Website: bh-photo
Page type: cart
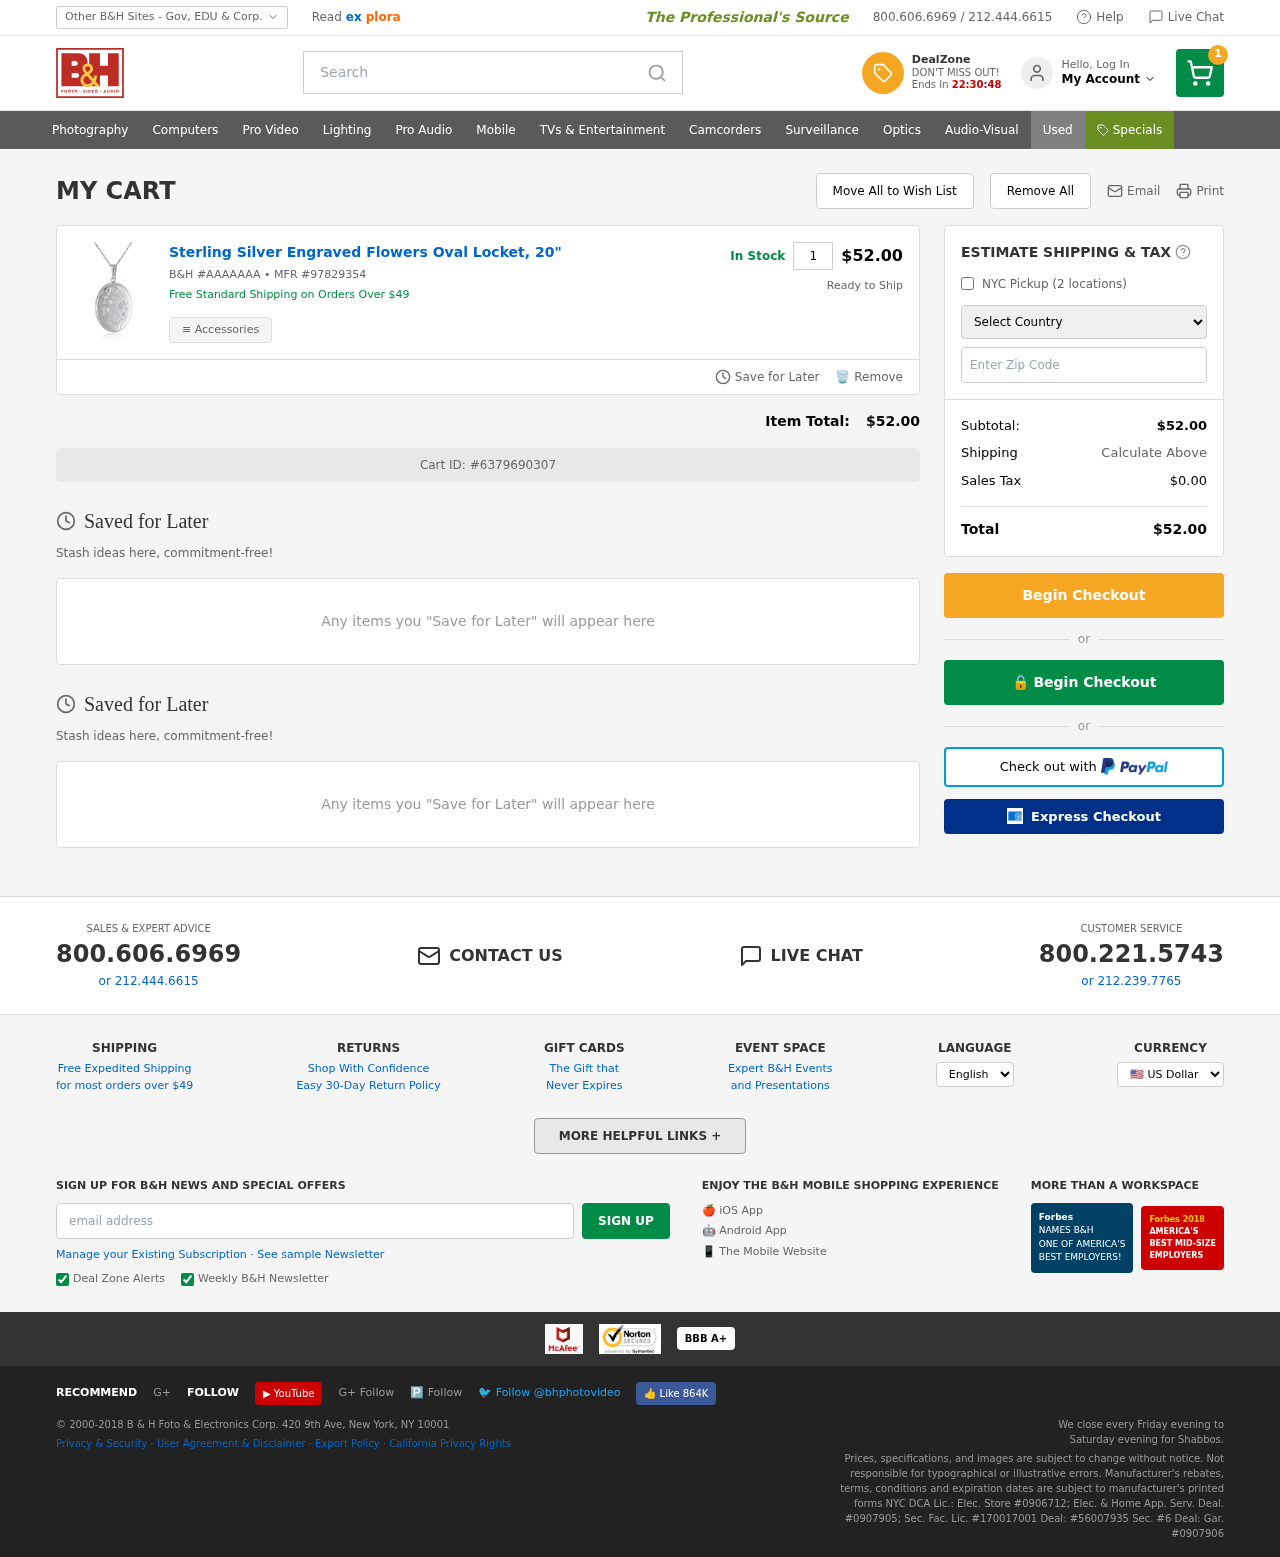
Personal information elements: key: PII_COUNTRY
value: United States
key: PII_EMAIL
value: jenna_clark@yahoo.com
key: PII_POSTCODE
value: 42909
Product elements: key: PRODUCT1_NAME
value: Sterling Silver Engraved Flowers Oval Locket, 20"
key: PRODUCT1_QUANTITY
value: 1
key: PRODUCT1_SKU
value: AAAAAAA
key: PRODUCT1_MFR
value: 97829354
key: PRODUCT1_SUBTOTAL
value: $52.00
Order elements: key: ORDER_NUM_ITEMS
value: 1
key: ORDER_SUBTOTAL
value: $52.00
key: ORDER_ID
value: #6379690307
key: ORDER_TAX
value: $0.00
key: ORDER_TOTAL
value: $52.00
Search elements: key: HEADER_SEARCH
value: Search